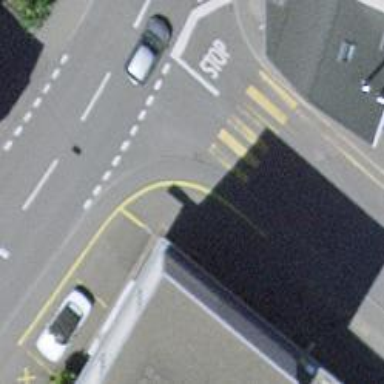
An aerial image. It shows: Uncontrolled zebra crossing on the road.